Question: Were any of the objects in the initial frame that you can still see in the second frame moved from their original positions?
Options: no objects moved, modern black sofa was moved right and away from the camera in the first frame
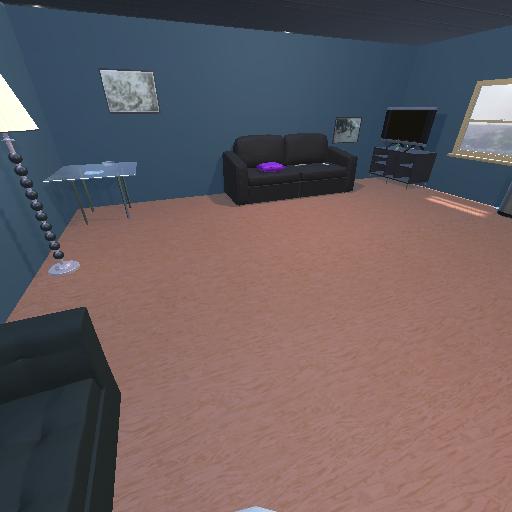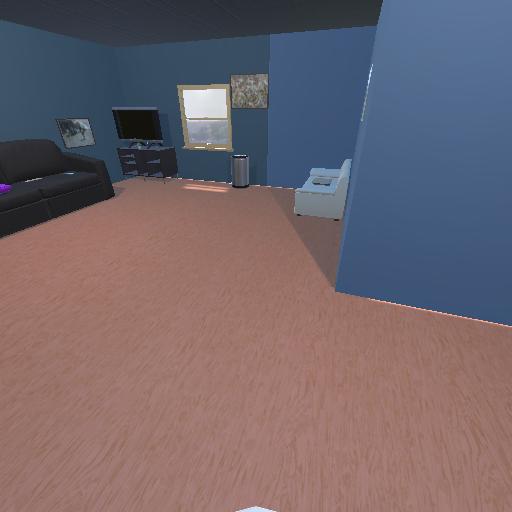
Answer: no objects moved